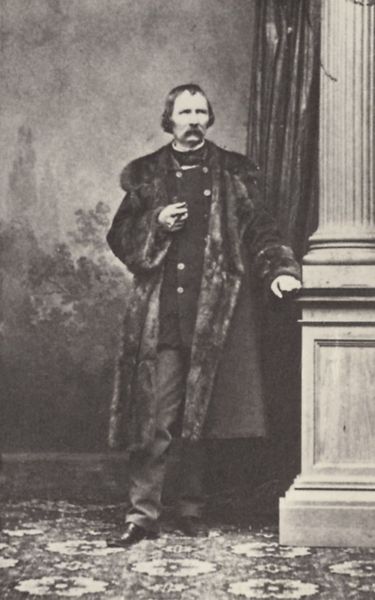
Titel: Münchner Künstler; Wilhelm von Kaulbach, Maler
Künstler: Joseph Albert
Standort: Augsburg/München
Institution: Stadt- und Staatsbibliothek/Stadtarchiv
Schlagwörter: hand, mann, weiß, grau, hintergrund, licht, pfeiler, raum, schwarz, säule, blick, muster, teppich, bart, hose, jacke, schnurrbart, wand, falten, pelz, sockel, stehen, herr, portrait, porträt, vorhang, haare, mantel, pose, adel, scheitel, schärpe, schuhe, schnurbart, tapete, rauchen, zigarre, ernst, ornamente, kontrapost, knöpfe, schnauzer, foto, fotografie, photographie, arrangement, schwarz-weiss, fürst, kapitell, ganzfigur, pelzmantel, zigarette, raucher, russe, dorisch, spielbein, standbein, pelzbesatz, nadar, doppelreiher, teppic, studioaufnahme, gvorhan, haarstähne, marmorsäule, nerzfutter, schnurrbar, tepppich, zigarett, säuule, mantel., knöpfe unform